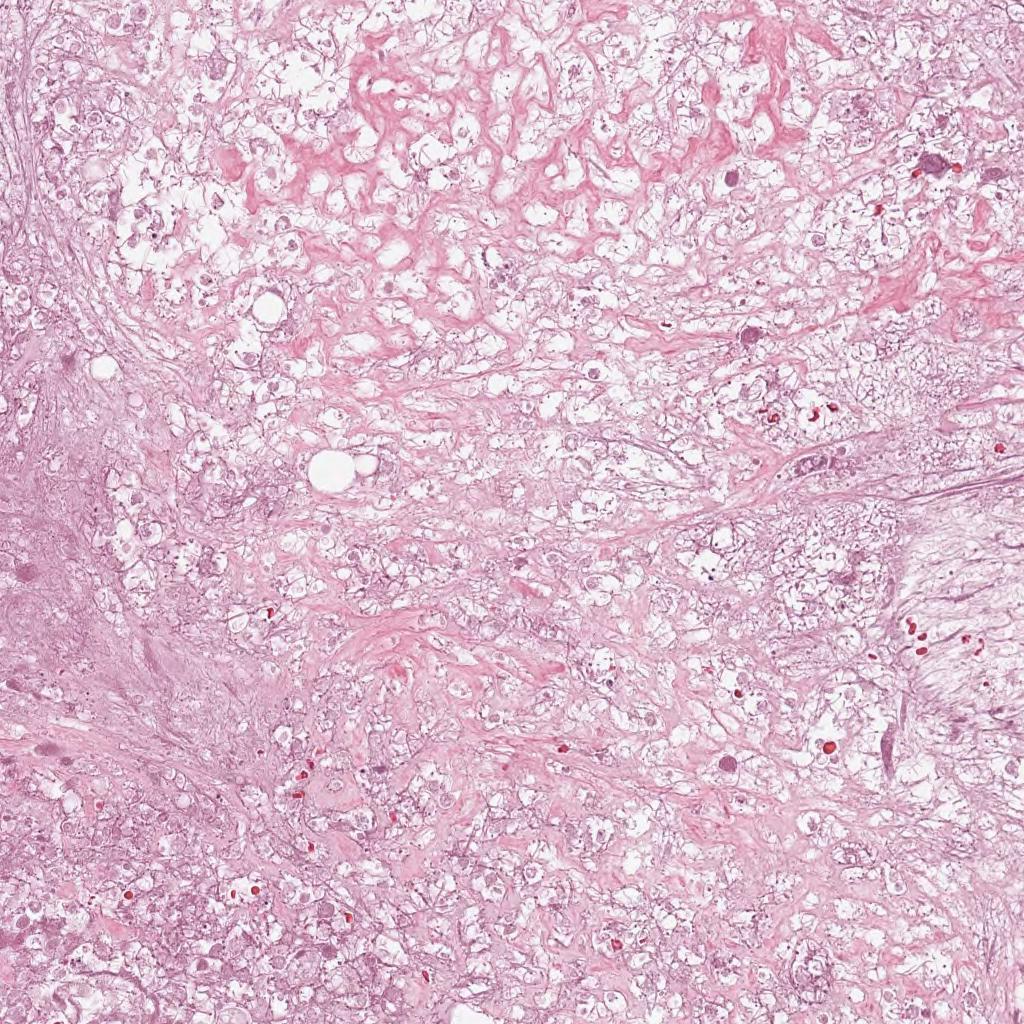
Label: Non-Viable-Tumor